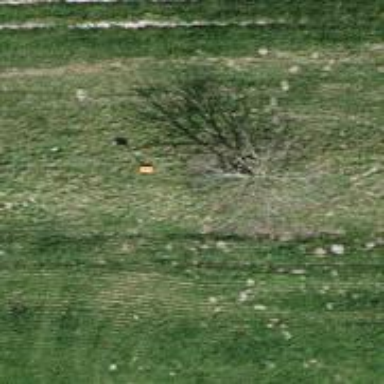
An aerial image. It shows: View of pole with roofed pipeline marker.